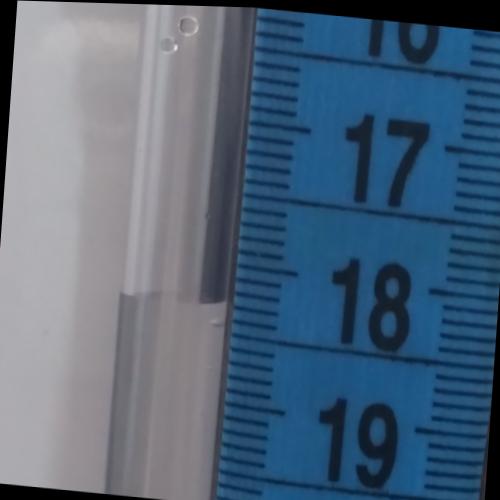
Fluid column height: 18.3 cm